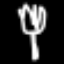
Label: fork